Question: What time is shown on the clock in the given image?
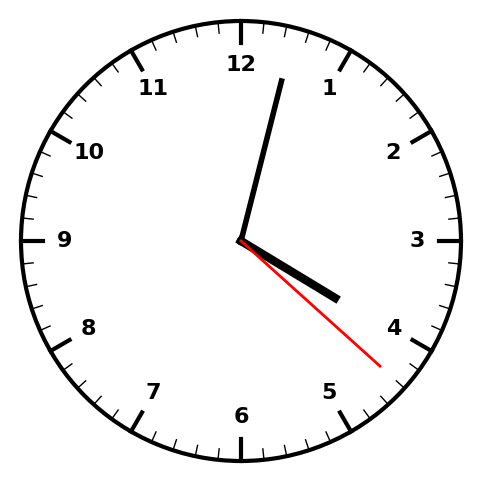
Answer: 04:02:22